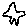
Label: star